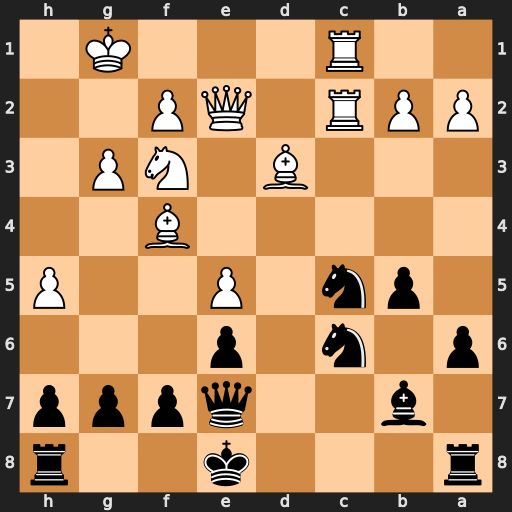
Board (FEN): r3k2r/1b2qppp/p1n1p3/1pn1P2P/5B2/3B1NP1/PPR1QP2/2R3K1
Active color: b
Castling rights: kq
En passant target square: -
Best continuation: Nxd3 Qxd3 Nb4